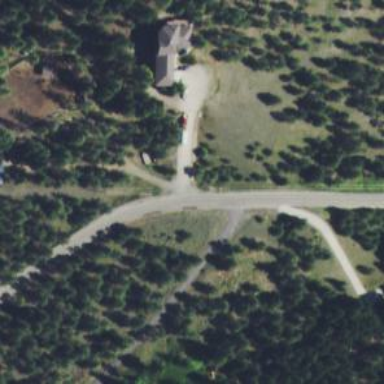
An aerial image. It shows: Driveway leading to service road.